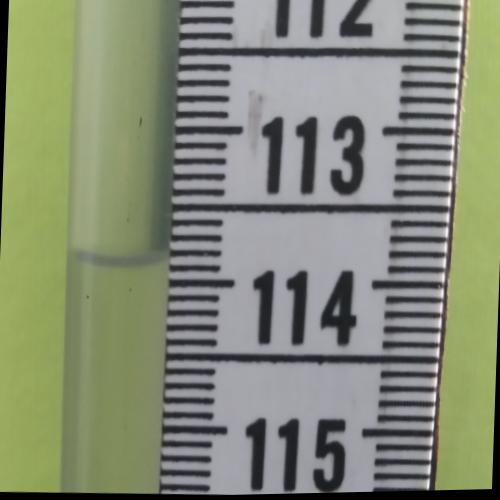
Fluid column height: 113.9 cm